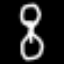
Label: hourglass